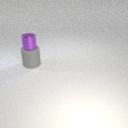
large gray rubber cylinder below small purple metal cylinder